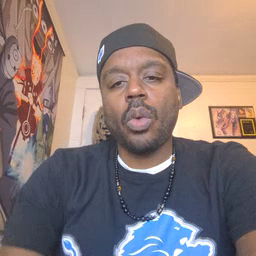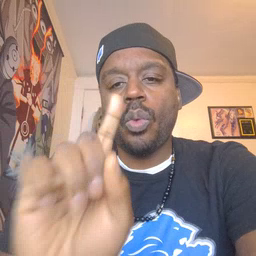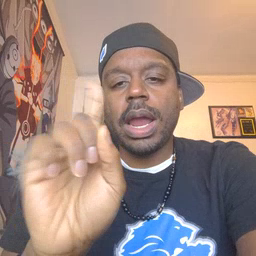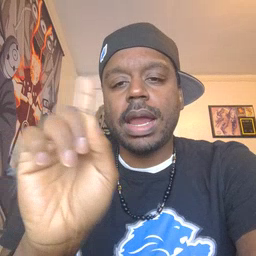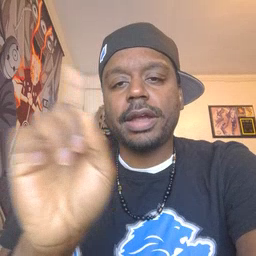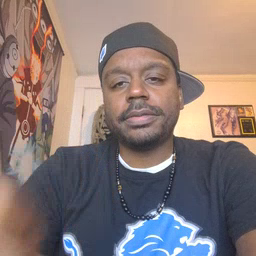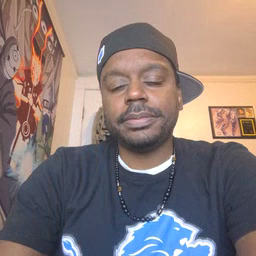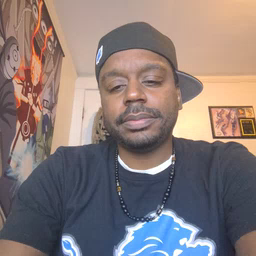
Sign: where